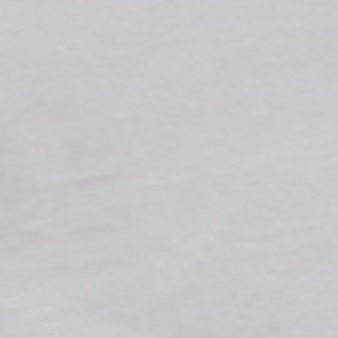
Label: other